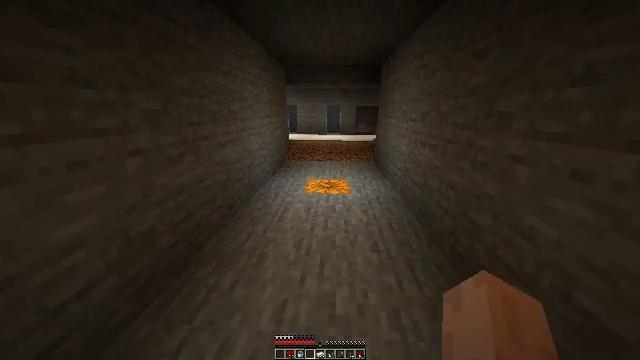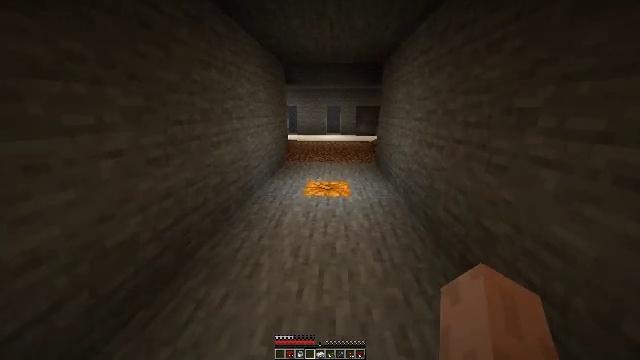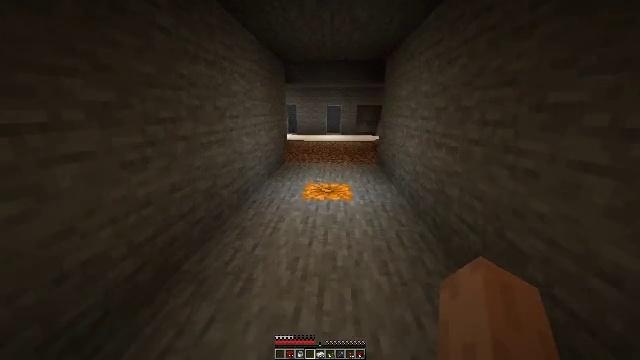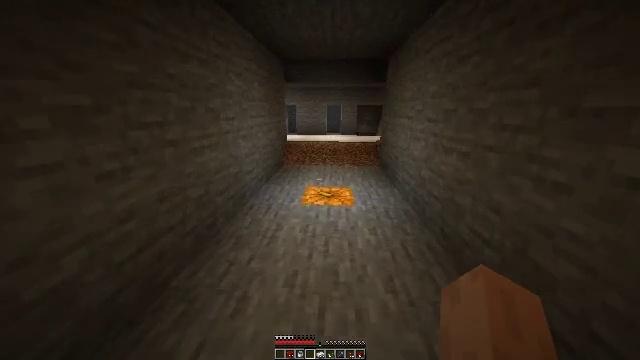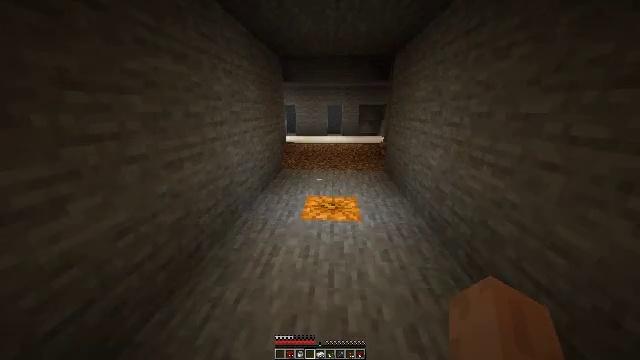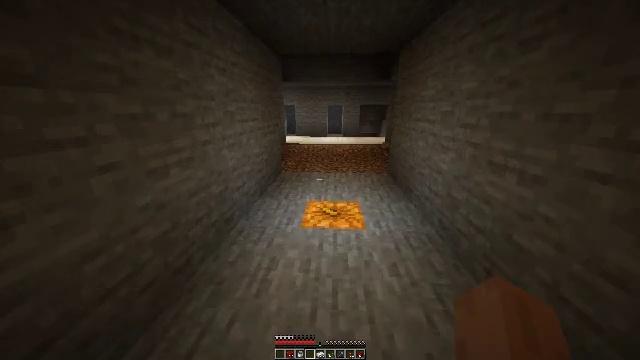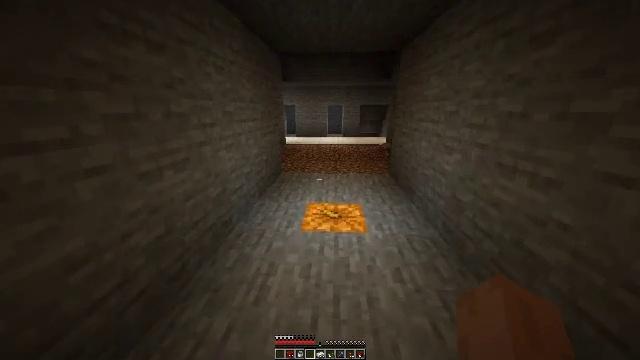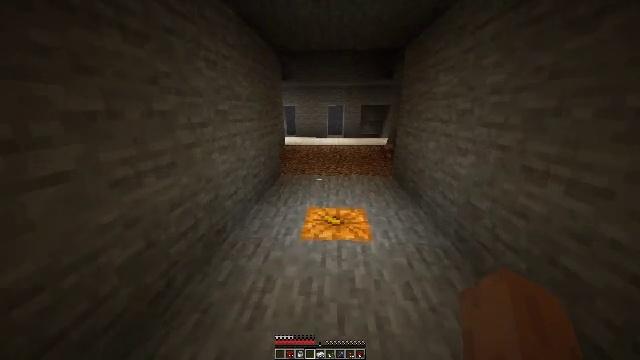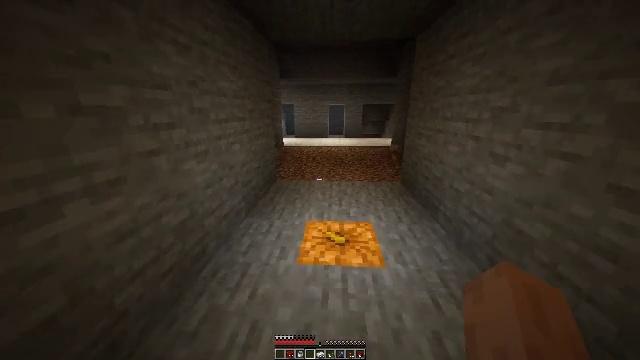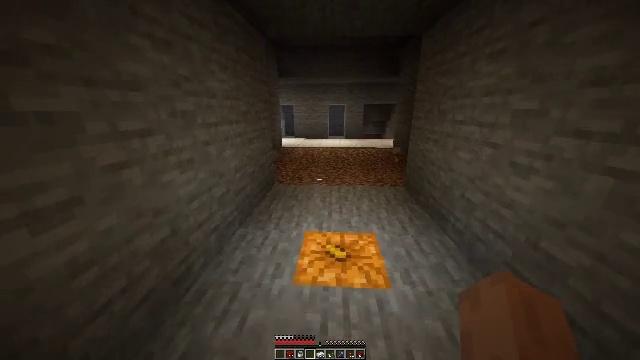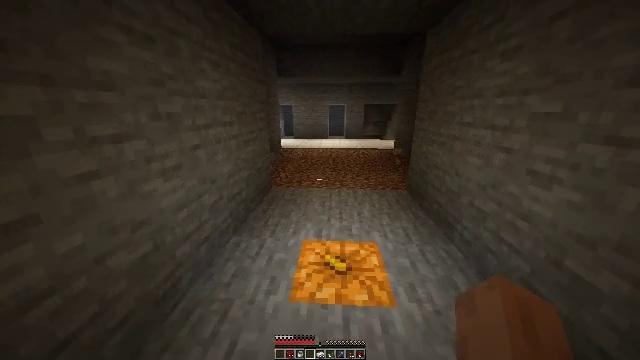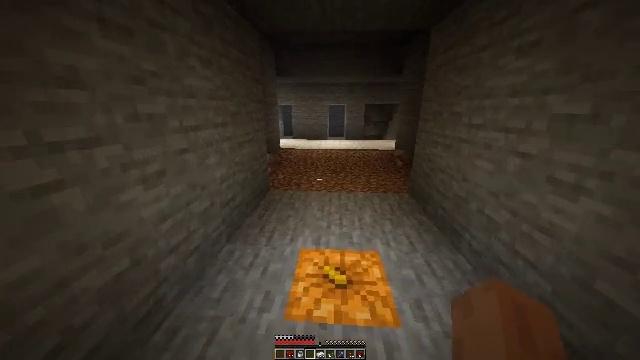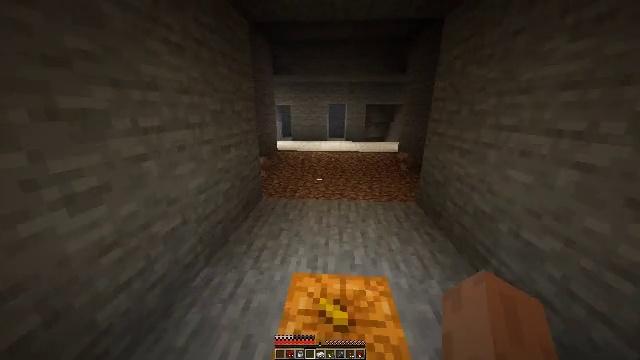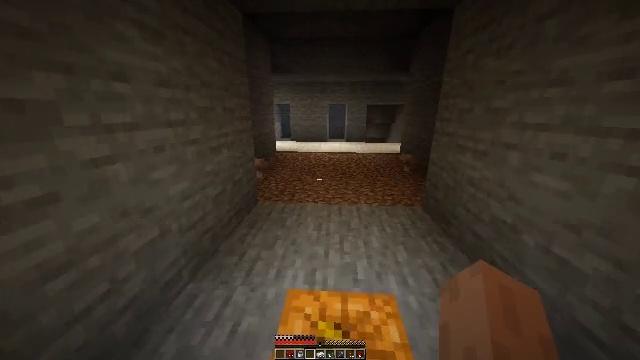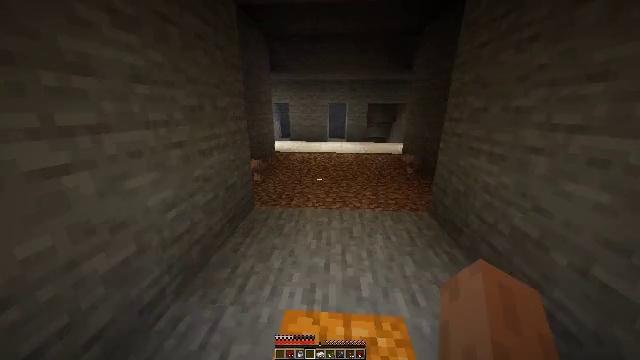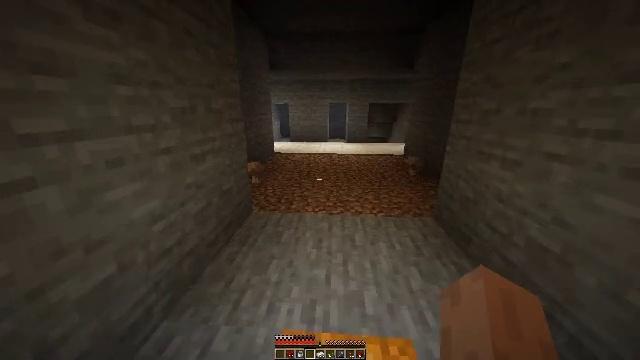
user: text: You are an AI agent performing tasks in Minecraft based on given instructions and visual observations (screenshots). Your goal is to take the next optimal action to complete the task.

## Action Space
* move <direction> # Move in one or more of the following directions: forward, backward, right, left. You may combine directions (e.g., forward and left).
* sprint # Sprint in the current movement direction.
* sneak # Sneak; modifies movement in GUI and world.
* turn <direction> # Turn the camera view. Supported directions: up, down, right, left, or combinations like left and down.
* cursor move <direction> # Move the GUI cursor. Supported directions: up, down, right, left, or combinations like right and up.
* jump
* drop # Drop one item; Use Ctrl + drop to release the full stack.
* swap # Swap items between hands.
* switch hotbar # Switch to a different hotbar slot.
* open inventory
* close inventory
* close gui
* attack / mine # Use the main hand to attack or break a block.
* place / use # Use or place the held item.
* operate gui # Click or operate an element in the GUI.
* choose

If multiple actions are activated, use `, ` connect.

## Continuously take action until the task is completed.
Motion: motion action
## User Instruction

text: Drop an iron ingot.
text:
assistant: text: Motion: move forward
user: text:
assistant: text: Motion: move forward
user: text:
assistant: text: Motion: move forward
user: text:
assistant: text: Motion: move forward
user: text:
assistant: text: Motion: move forward
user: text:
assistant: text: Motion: move forward
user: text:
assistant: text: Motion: move forward
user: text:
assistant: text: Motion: move forward
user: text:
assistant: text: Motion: move forward
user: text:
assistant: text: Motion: move forward
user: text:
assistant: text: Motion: move forward
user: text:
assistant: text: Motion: move forward
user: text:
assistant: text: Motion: move forward
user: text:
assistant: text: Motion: move forward
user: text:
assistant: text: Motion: move forward
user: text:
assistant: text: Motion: move forward
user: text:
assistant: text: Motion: move forward
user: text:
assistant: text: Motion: move forward
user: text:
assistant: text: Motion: move forward
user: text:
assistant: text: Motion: move forward, turn right
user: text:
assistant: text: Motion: move forward, turn right
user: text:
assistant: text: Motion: move forward
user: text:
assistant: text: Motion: move forward
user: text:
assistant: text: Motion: move forward
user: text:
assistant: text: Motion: move forward, turn up
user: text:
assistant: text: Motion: move forward
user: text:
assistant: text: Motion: move forward
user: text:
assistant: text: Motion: move forward
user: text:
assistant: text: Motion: move forward
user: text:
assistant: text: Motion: move forward